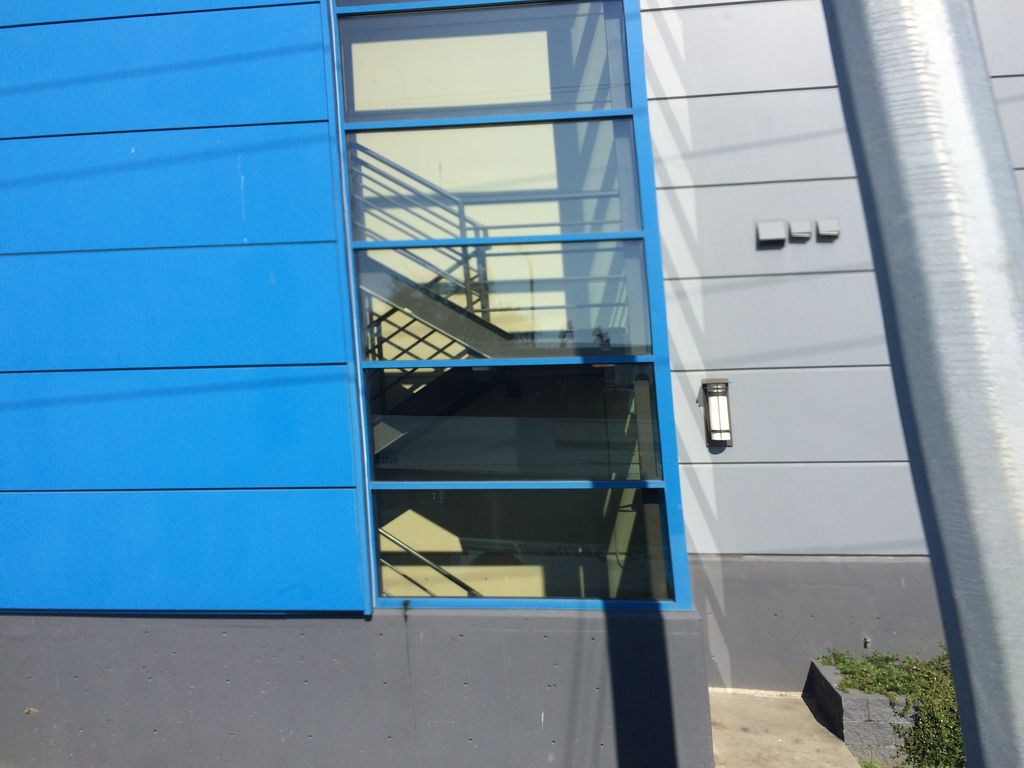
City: victoria